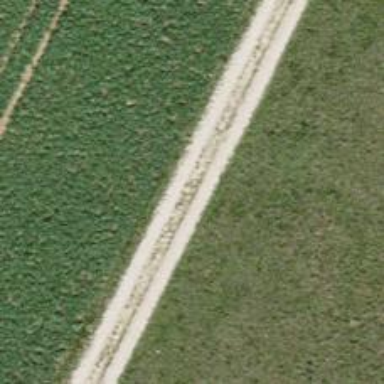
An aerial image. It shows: Agricultural track with grade3 tracktype suitable for agricultural vehicles.